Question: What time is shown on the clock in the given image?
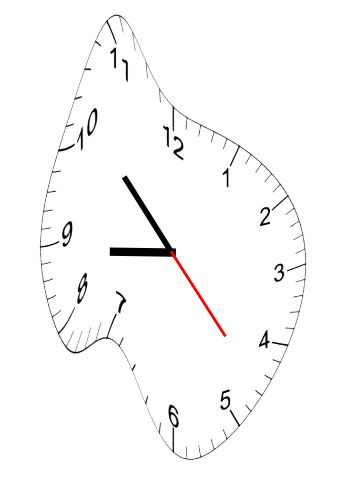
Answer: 08:52:23